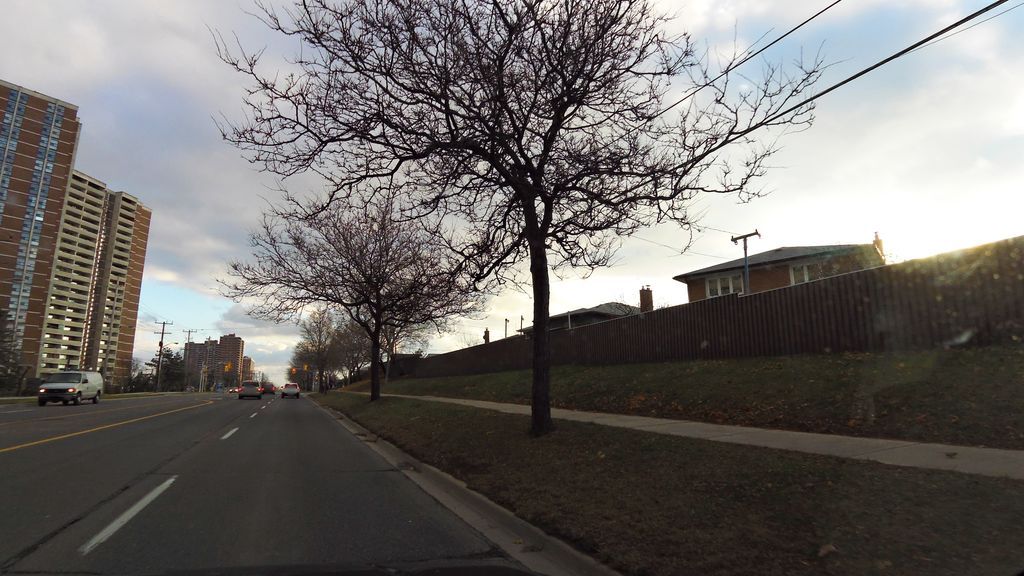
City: toronto